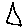
Label: triangle